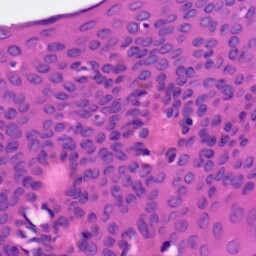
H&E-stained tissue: Skin